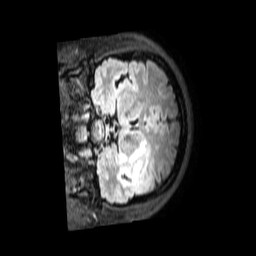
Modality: FLAIR
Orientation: coronal
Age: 41
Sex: female
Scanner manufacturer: philips
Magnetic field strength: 3 T
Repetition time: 4.8 s
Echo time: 0.2796 s